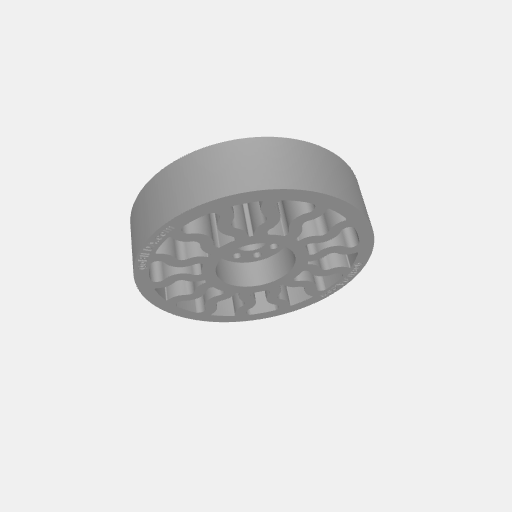
Part: IntakeWheel